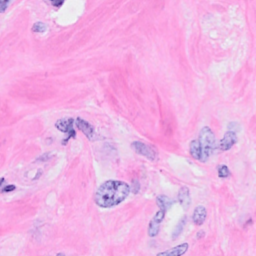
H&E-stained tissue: Breast